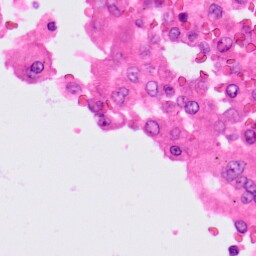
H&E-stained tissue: Lung